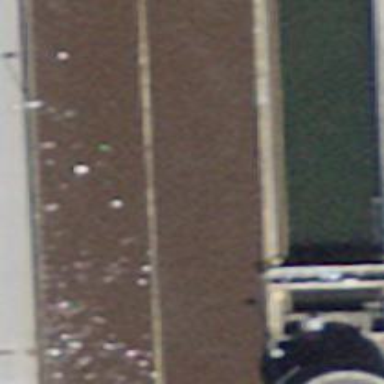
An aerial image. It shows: View of wastewater plant.